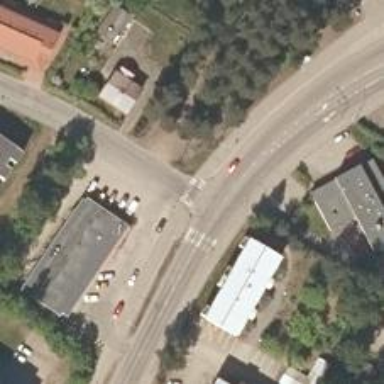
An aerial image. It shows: Asphalt cycleway with uncontrolled zebra crossing.